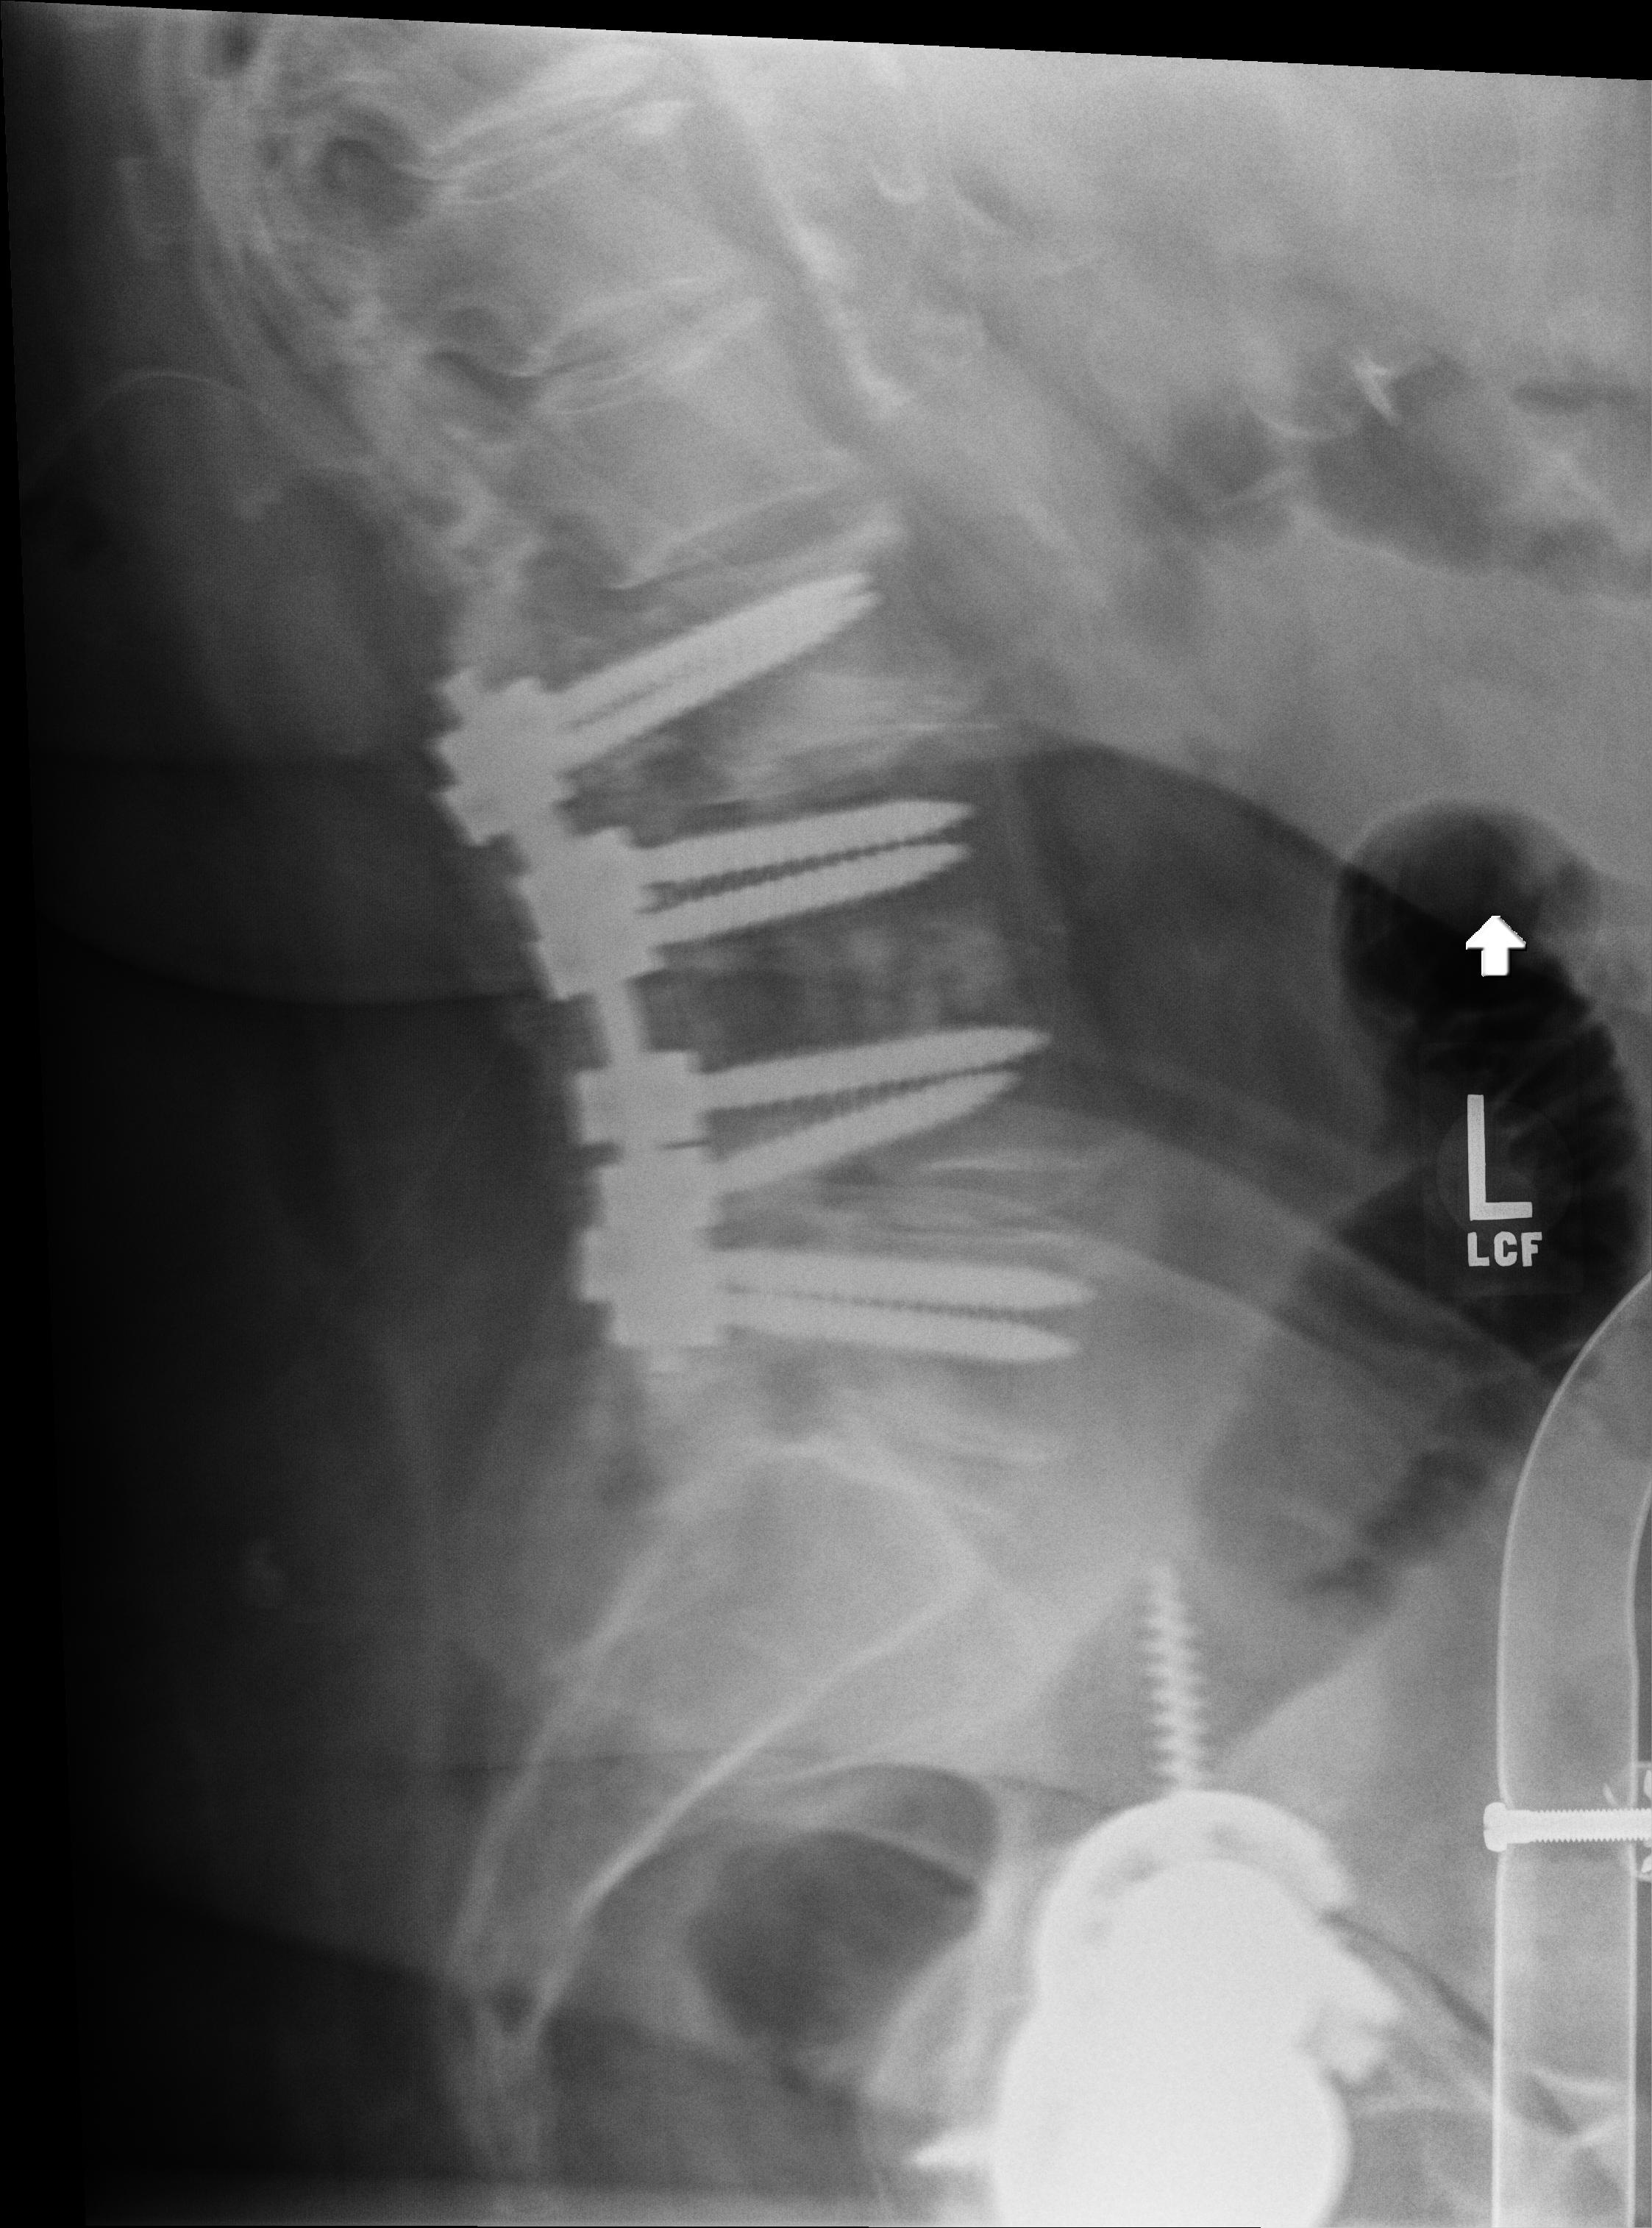
View: LATERAL
Implant manufacturer: nuvasive reline